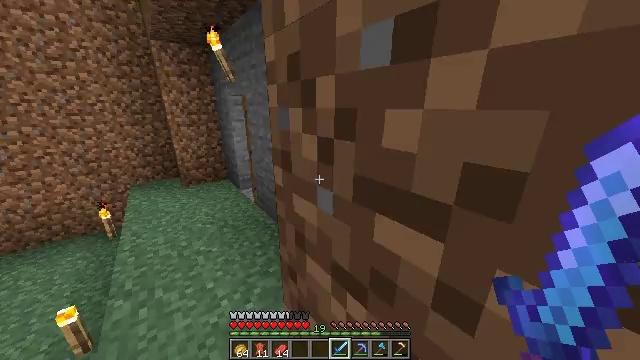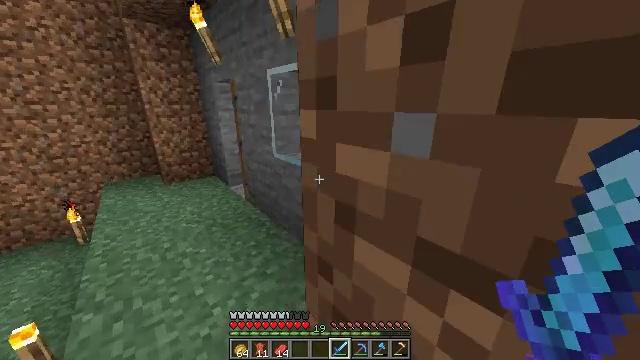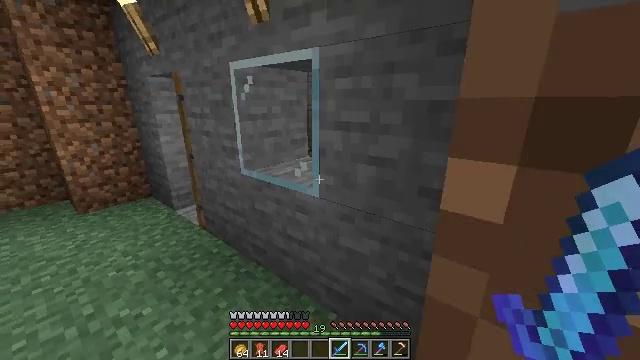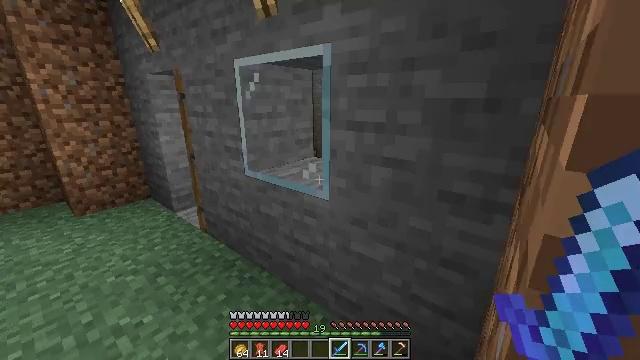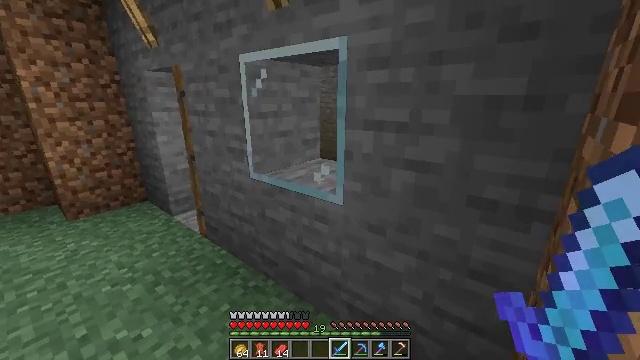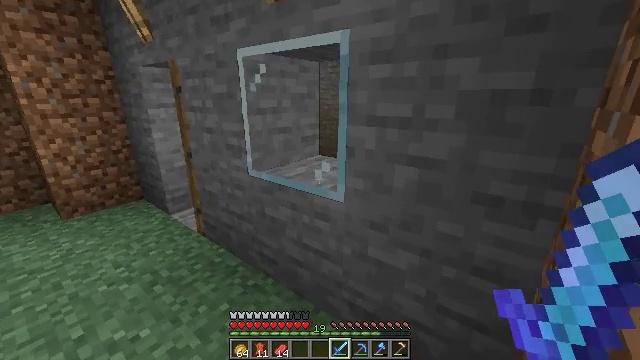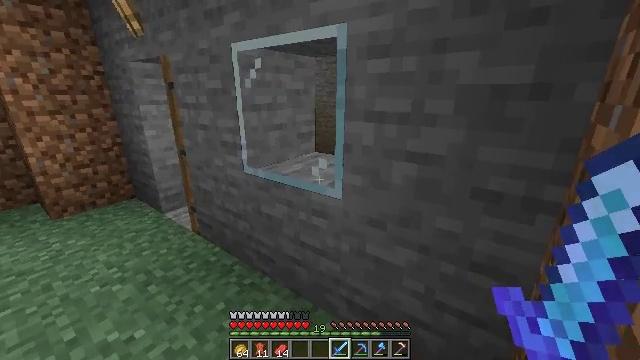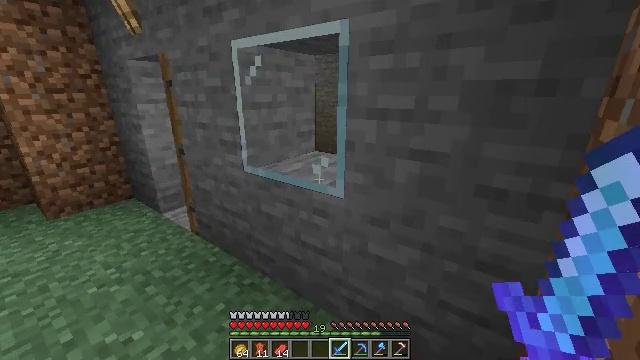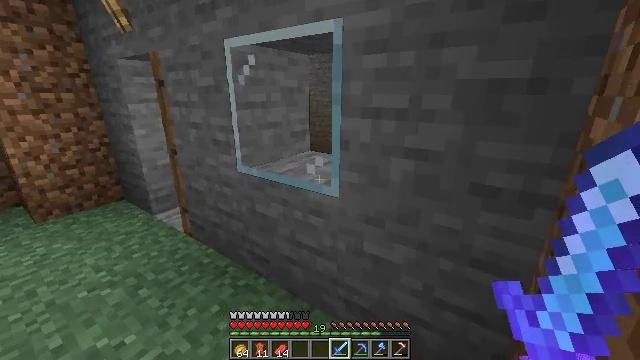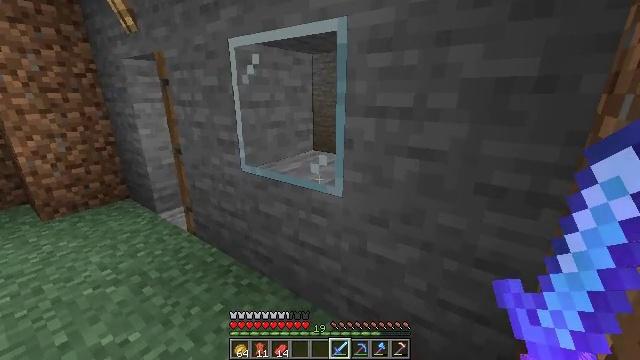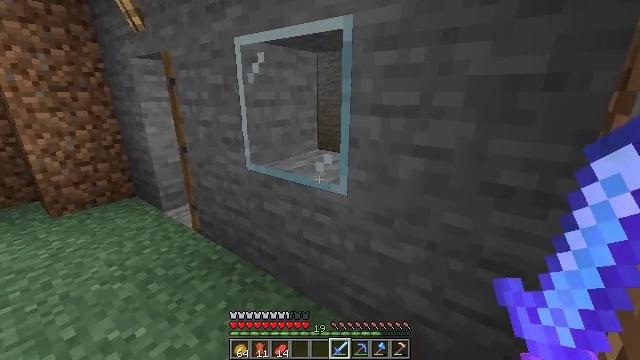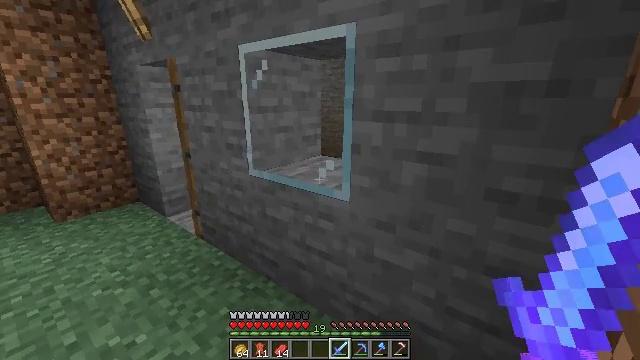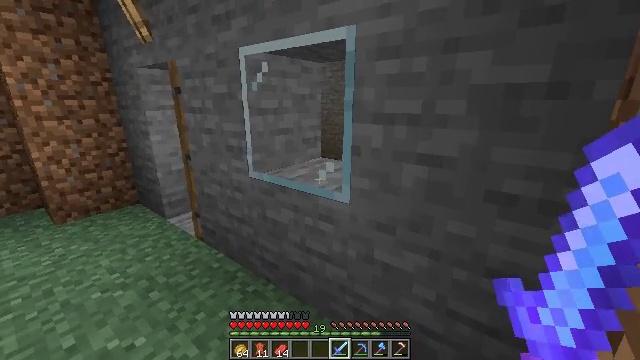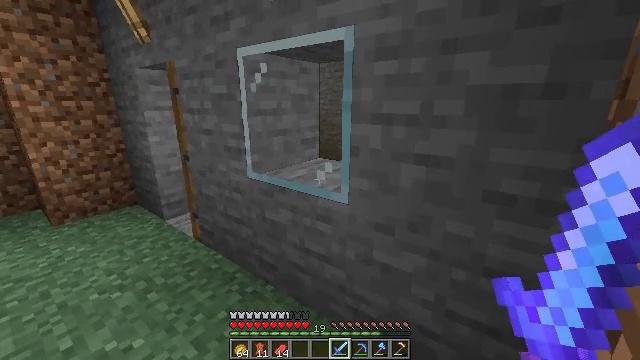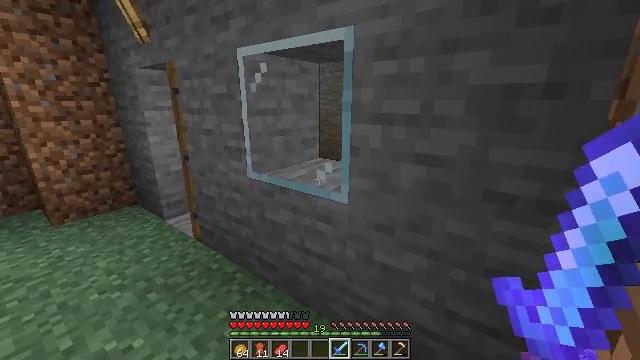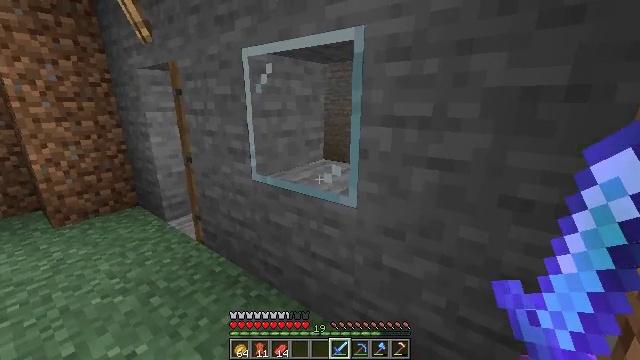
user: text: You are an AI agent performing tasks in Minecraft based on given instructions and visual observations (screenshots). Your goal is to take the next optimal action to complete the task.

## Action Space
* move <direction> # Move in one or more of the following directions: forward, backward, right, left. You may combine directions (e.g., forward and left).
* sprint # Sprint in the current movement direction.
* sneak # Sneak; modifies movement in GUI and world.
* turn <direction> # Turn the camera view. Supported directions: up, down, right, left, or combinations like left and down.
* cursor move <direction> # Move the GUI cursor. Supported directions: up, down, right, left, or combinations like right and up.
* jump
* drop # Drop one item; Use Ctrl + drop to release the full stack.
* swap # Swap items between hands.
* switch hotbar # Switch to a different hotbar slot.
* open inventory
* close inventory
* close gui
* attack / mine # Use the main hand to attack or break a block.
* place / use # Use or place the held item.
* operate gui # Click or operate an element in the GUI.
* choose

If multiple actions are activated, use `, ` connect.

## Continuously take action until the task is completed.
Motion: motion action
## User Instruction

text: Put leather in the center and surround it with sticks to craft an item frame.
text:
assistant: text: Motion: move forward
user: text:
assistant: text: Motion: move forward and move left, turn right and up
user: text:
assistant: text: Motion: no_op
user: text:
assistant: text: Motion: no_op
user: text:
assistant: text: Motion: no_op
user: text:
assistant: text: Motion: turn right
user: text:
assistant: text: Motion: no_op
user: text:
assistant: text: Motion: turn right
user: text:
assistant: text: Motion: no_op
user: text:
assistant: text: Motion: turn left
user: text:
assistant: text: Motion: turn up
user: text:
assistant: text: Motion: no_op
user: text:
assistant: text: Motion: no_op
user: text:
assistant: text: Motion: no_op
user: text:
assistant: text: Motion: move forward
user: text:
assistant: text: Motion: move forward
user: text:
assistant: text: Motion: move forward
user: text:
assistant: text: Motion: move forward and move left
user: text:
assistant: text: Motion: move forward and move left
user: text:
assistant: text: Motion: move forward and move left
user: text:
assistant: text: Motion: move forward and move left, turn right
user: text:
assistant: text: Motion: move forward and move left, turn right
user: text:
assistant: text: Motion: move forward and move left, turn right
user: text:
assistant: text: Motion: move forward and move left, turn right
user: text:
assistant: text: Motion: move forward and move left, turn right
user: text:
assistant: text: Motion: move forward and move left, turn right
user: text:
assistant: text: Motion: move forward and move left, turn right
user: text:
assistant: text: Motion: move forward and move left, turn right
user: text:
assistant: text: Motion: move forward and move left, turn right
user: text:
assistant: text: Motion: move forward and move left, turn right